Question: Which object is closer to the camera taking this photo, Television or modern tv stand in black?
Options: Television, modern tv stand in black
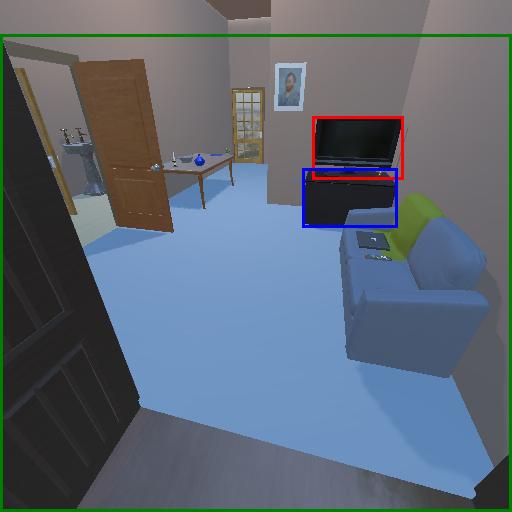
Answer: Television